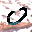
Label: 0